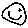
Label: smiley face